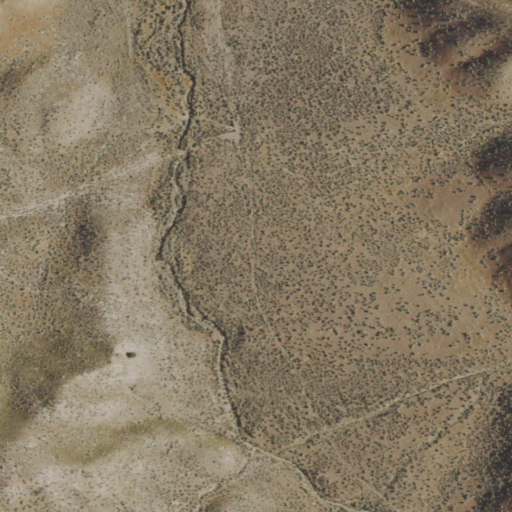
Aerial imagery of valley in Nevada named Papoose Canyon containing grassland and shrub